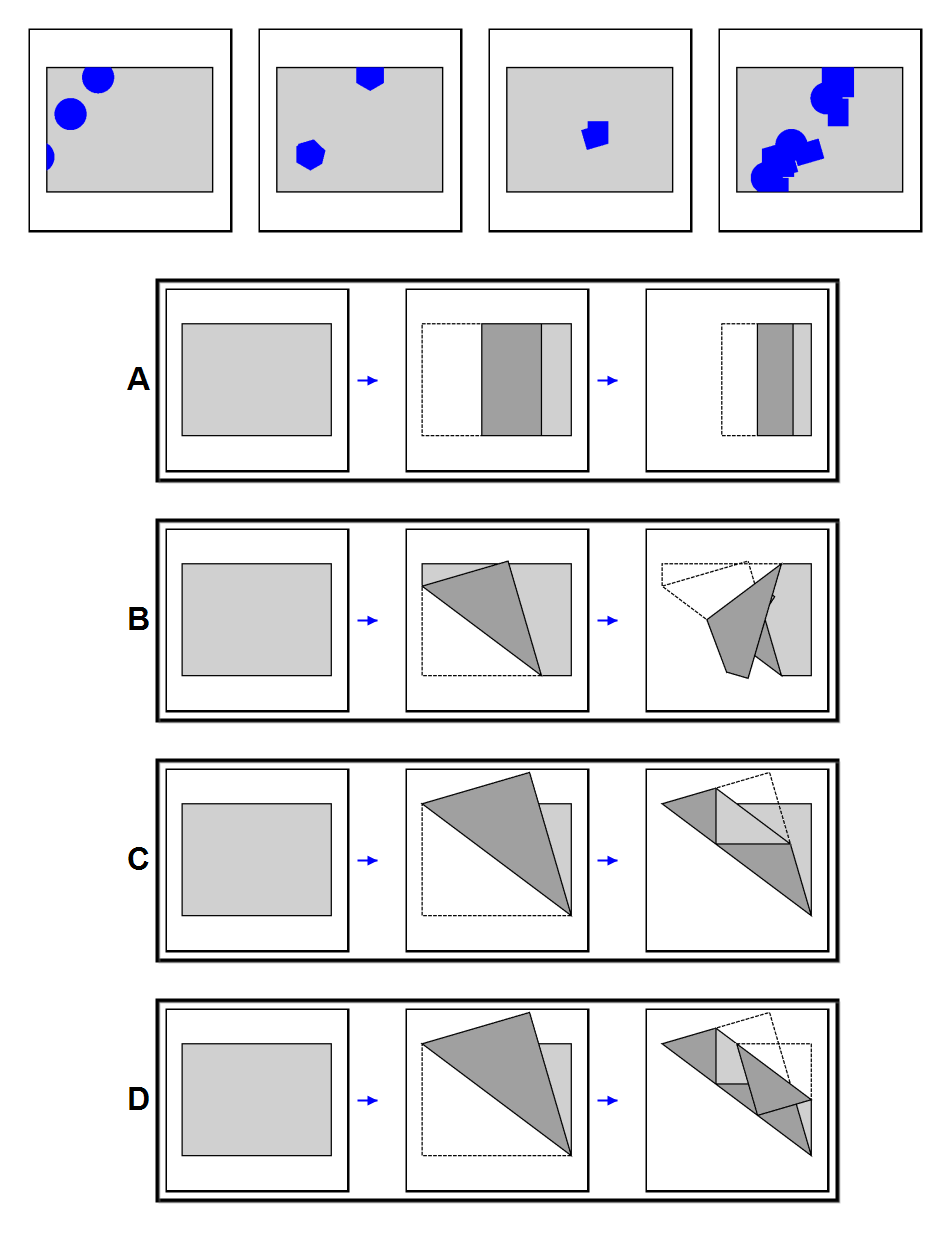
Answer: C